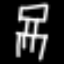
Label: chair